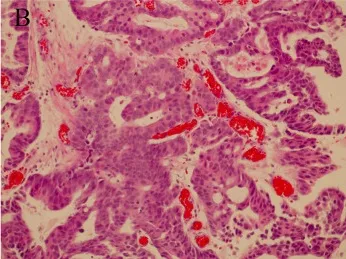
(A, B) Hematoxylin and eosin staining; magnification x100 and x200, Duct cells are observed in the loose stroma.
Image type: pathology (h&e)